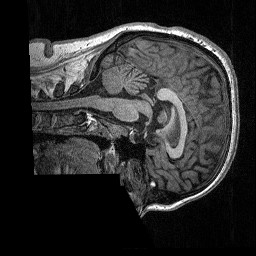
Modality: T1w
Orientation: sagittal
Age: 32
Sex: female
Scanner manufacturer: siemens
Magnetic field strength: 3 T
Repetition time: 2.3 s
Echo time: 0.00298 s